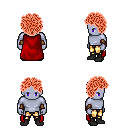
a pixel art fantasy rpg character, male body template, dark elf, purple skin, red cape, gold greaves, red curly afro hairstyle, cloth bracers, black shoes, four views (front, back, left, right), 2x2 character sprite sheet, small pixel art, hard edges, no anti-aliasing